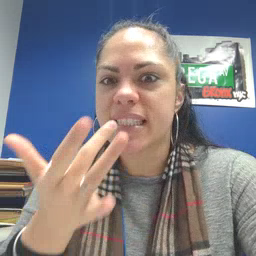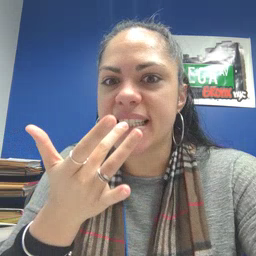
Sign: taste